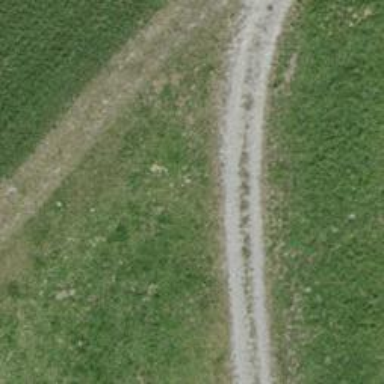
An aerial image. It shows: Track with grade 3 surface.